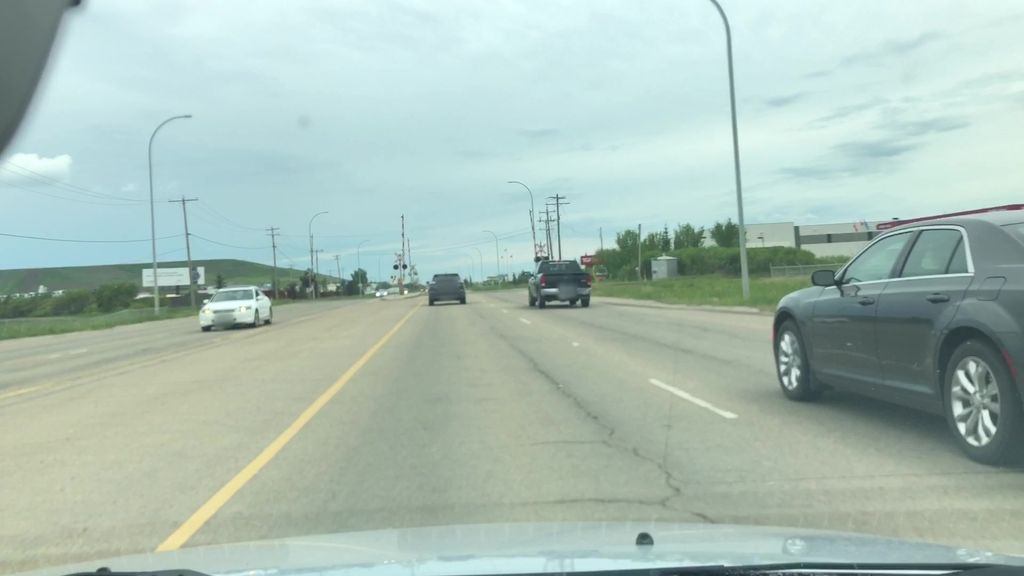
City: edmonton